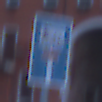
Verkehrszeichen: SackgasseRadverkehrFussgaengerDurchlaessig
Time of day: Dawn
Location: Outdoor (Urban)
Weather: PartlyCloudy
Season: NotSpecified
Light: Natural